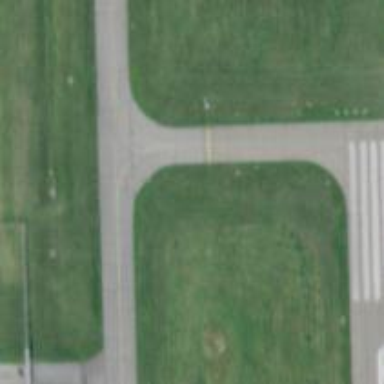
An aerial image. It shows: View of taxiway at the airport.